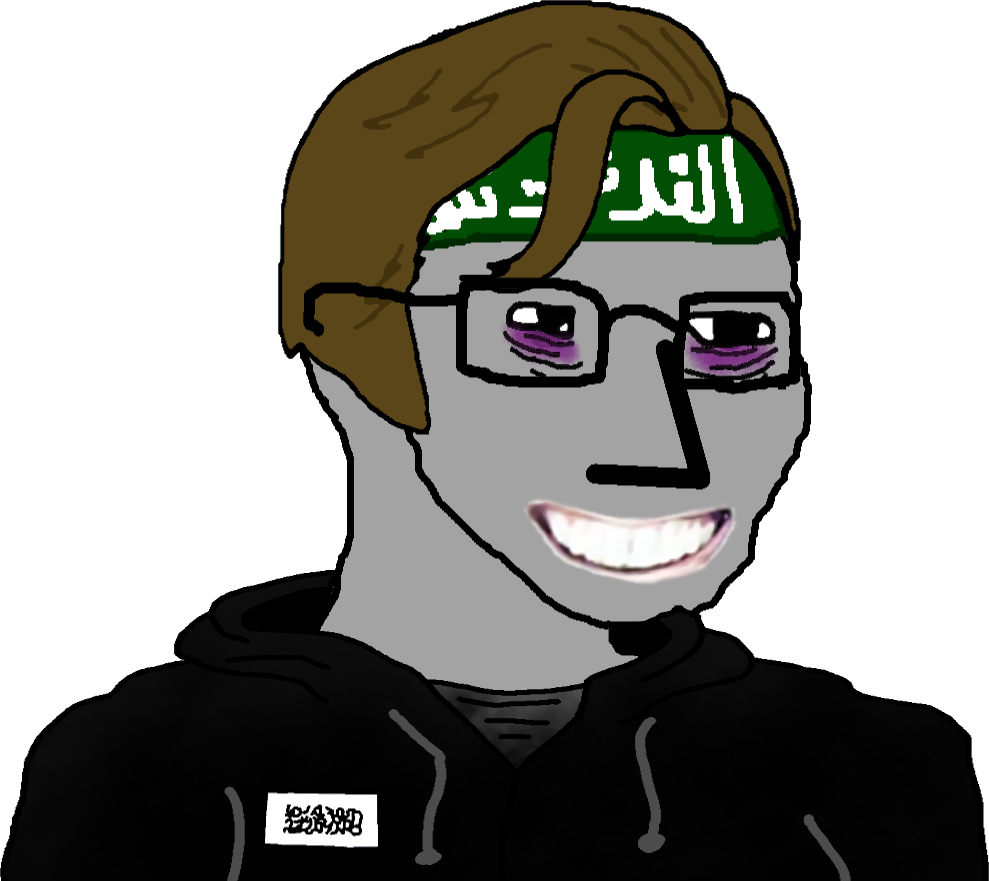
Label: 5_NPC